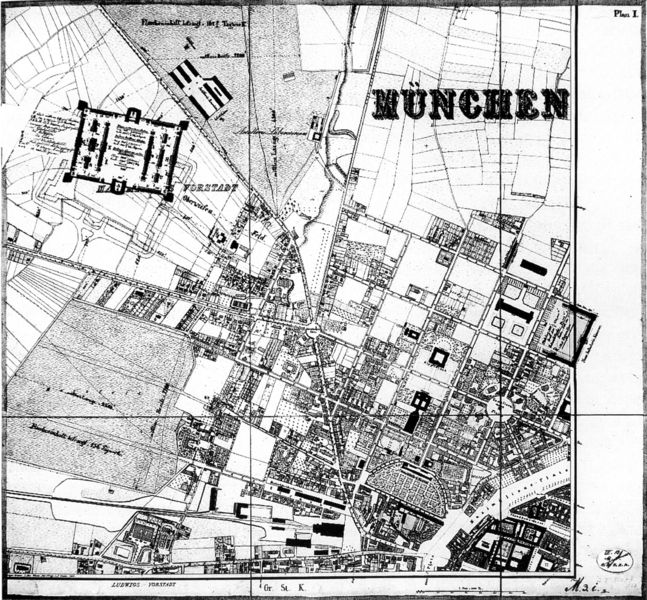
Titel: Katasterblatt Ludwigsvorstadt in München mit projektierter Maximilian-II-Kaserne
Standort: München
Institution: Bayerisches Hauptstaatsarchiv, Kriegsarchiv
Schlagwörter: weiß, fluss, gelb, stadt, ausschnitt, grau, schwarz, skizze, strasse, zeichnung, gebäude, haus, park, schloss, wiese, karo, alt, architektur, geschichte, signatur, feld, felder, häuser, norden, gitter, kanal, kirche, wege, wiesen, land, adel, klassizismus, blatt, wald, kreis, rund, garten, schrift, papier, ansicht, ort, perspektive, schule, acker, datierung, flächen, mauer, grafik, graphik, klein, monochrom, linien, hof, platz, vorort, rand, vogelperspektive, krieg, karten, detail, realistisch, inschrift, ring, äcker, aufsicht, foto, rechtecke, stadtansicht, stadtrand, straßen, name, bad, hitler, landstrasse, bayern, rechteck, münchen, stern, linie, draufsicht, festung, druck, schwarz-weiss, druckgrafik, schraffur, stich, text, buchstaben, schawrz, beschriftung, bahnhof, stempel, friedhof, flur, entwurf, rathaus, blat, fragment, quadrate, stadttor, biedermeier, karte, mauern, residenz, isar, mittelalter, zentral, gemeinde, konstruktion, urban, verkehr, gärtner, siedlung, grünfläche, plan, gärten, zentrum, achse, achsen, landkarte, studieren, studium, empire, nymphenburg, botanischer garten, mai, abgeschnitten, antiquariat, plakativ, englischer garten, quadrat, netz, marienplatz, typographie, handschrift, raster, ballung, bauten, vogelschau, legende, königsplatz, klenze, kaserne, quadratisch, schwabing, riss, grundriss, palais, massstab, aufriss, bauplan, hofgarten, pinakothek, wegweiser, rondell, vorstadt, parzellen, ordnung, propyläen, neubau, lageplan, architekur, markierung, grundrisse, fluchten, karolinenplatz, bebauung, planung, plätze, stadtplan, straßennetz, karee, lage, planquadrate, luftbild, stadtviertel, minga, übersicht, stadtplanung, ludwig i., geographie, kartographie, kastell, kataster, landebahn, maxvorstadt, straßenzüge, urbanistik, vermessung, bastion, innenstadt, max joseph, sckell, fluren, odeonsplatz, hauptstadt, grundstücke, viertel, nationalsozialismus, überblick, kern, stadterweiterung, stadtkern, markierungen, umland, alter plan, areale, auch landschaft, aufnahme aus dem flugzeug, banlieu, breitengrad, dachauerstrasse, draufsich, faltplan, feldmarkierung, georaphie, gitternetz, hauptbahnhof, himmelsrichtungen, ich seh keim bild, inn, kartastaplan, kartografie, katasterplan, katastter, koordinaten, kunst?, lageplant, langeplan, längengrad, max jiseoph, neunzehnhundert, nordwesten, orientierung, ortsplan, periferie, planquadrat, planquadrtat, punktiert, richtungen, schrigt, sitte, stadtentwicklung, stadtrandbebauung, strassenverzeichnis, unvollständig, veraltet, willi sitte, windrose, wo ist das bild???, wohnblocks, trist, kreuzungen, detailreich, 19. jahrhundert, flurstücke, informativ, deatiliert, großßbuchstaben, strasen, mnchen, ludwigs, pinakotheken